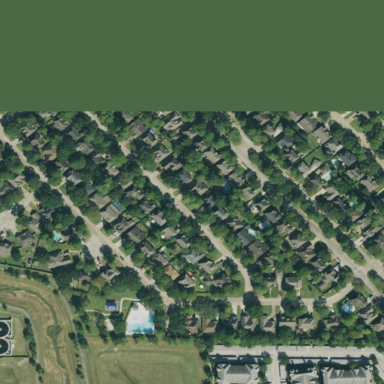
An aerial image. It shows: Village with residential area consisting of single-family homes.